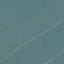
Land use / land cover class: SeaLake